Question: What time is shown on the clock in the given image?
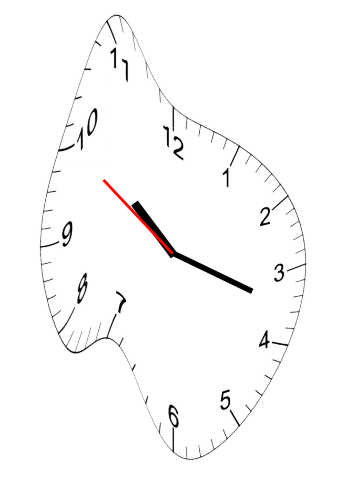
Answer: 10:17:50